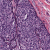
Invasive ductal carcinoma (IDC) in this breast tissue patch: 0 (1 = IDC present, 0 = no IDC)